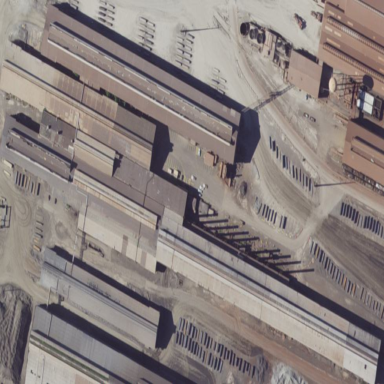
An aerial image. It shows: Industrial building.